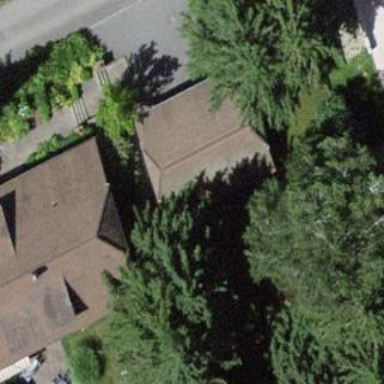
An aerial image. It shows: Garage building.